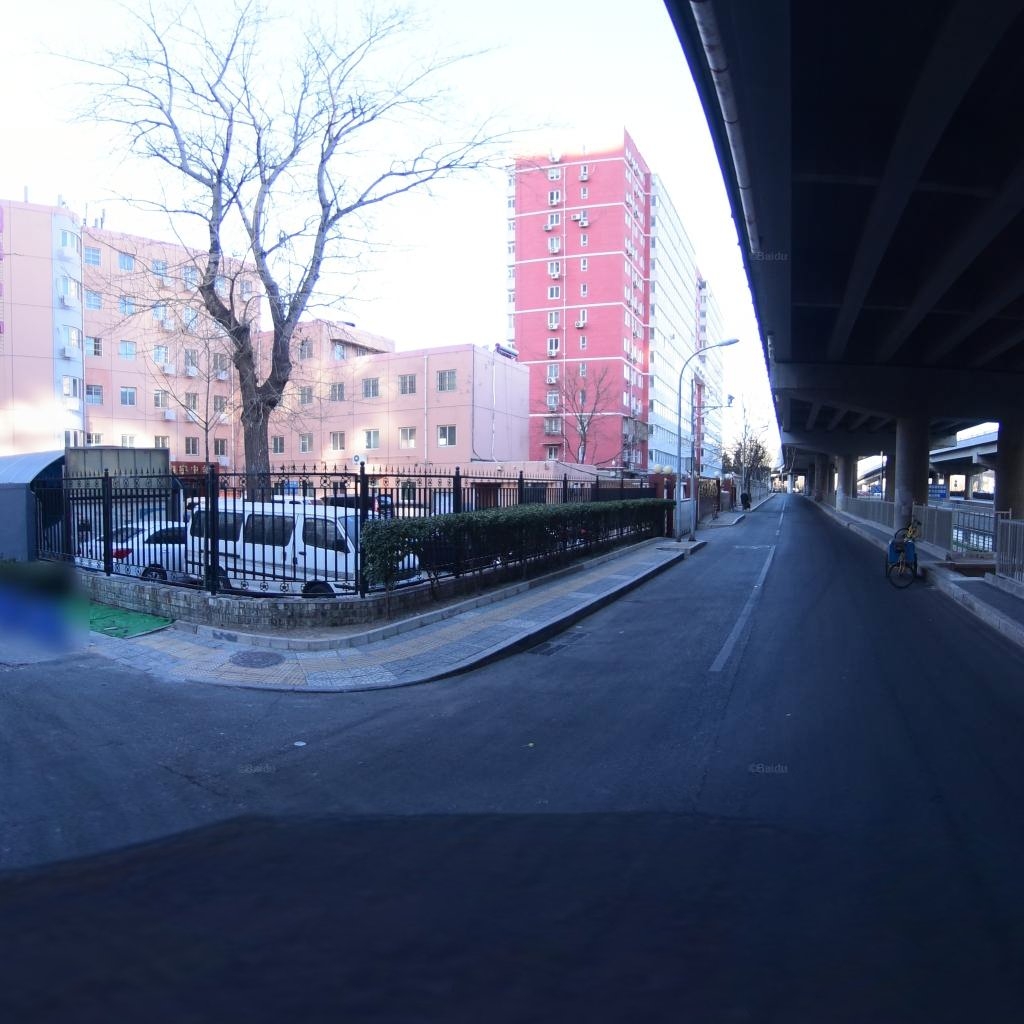
Region: Dongcheng
Road damage annotations: longitudinal crack, transverse crack, manhole cover